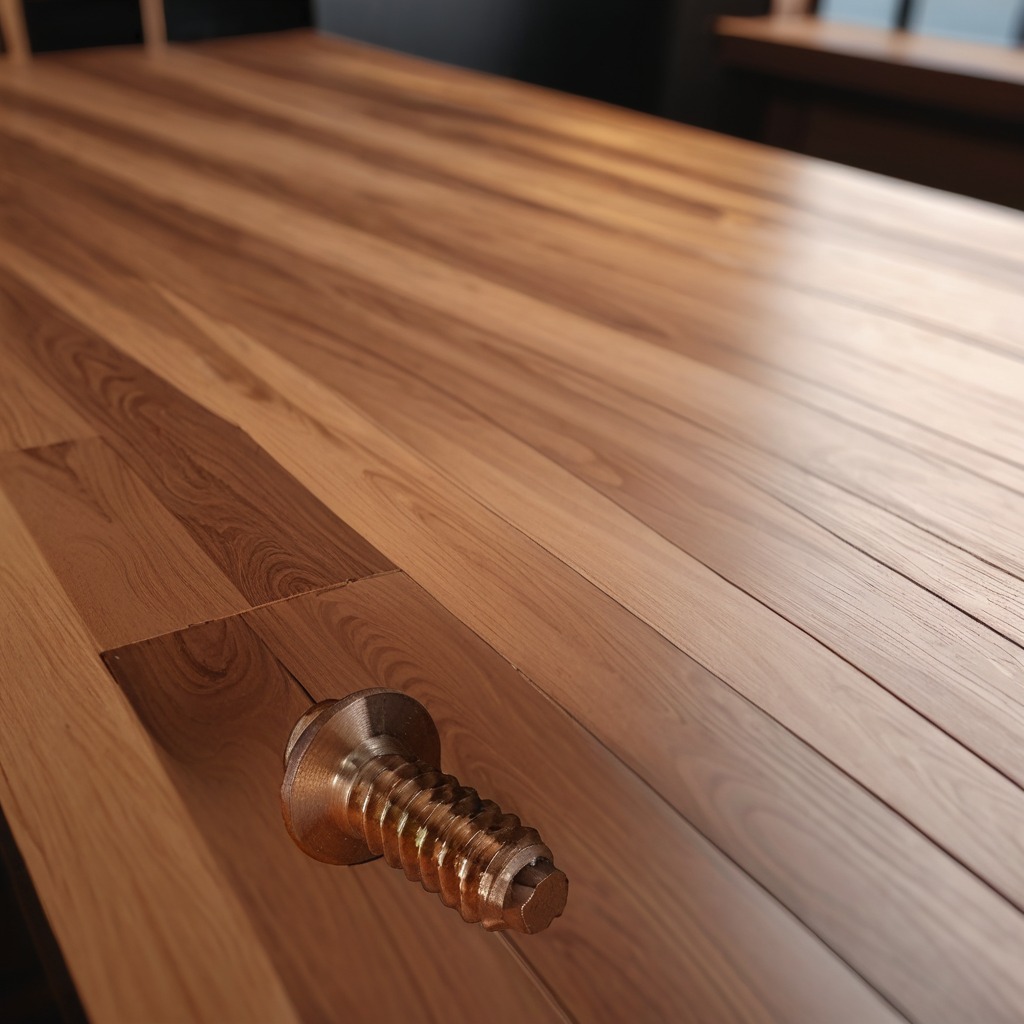
A metal screw is lying on the wooden table in a carpentry studio rich wood textures side lighting.